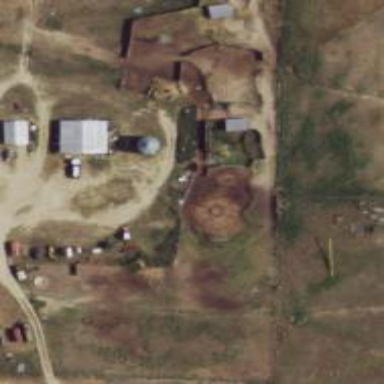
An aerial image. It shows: Silo.